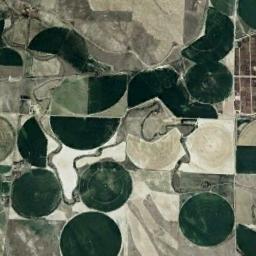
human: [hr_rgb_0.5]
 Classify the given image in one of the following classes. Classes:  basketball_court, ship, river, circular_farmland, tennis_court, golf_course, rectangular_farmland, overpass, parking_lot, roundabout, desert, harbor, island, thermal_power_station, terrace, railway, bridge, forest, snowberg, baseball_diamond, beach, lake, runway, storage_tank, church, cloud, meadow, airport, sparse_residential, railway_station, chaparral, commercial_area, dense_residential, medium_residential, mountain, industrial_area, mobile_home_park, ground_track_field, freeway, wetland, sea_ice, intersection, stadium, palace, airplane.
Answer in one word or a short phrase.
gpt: circular_farmland